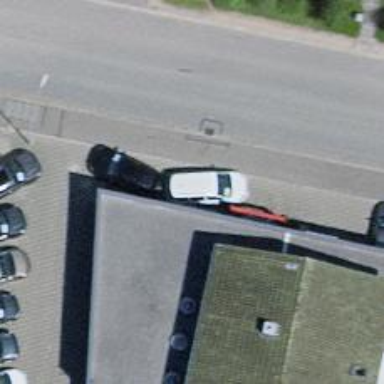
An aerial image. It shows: Car shop.